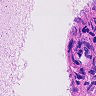
Metastatic tissue present: no